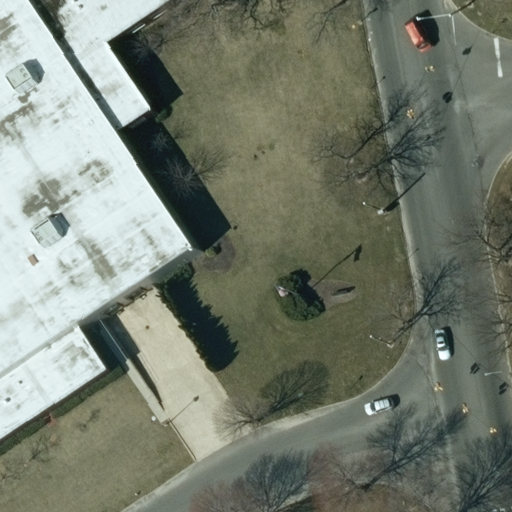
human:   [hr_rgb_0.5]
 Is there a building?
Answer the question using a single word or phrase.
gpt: yes

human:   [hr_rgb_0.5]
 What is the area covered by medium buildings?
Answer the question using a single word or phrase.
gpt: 0m2

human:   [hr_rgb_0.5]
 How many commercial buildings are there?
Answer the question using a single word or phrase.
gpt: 1

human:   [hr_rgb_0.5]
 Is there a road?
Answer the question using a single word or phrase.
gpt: yes

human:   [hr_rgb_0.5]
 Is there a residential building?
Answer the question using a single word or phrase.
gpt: no

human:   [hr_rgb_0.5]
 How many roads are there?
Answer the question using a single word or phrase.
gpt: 4

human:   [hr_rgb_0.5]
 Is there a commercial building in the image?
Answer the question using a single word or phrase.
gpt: yes

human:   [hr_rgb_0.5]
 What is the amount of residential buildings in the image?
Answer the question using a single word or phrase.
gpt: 0

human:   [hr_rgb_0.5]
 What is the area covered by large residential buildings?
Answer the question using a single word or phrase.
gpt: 0m2

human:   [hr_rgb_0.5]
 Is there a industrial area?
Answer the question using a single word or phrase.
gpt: yes

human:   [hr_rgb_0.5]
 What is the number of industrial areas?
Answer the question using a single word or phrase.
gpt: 1

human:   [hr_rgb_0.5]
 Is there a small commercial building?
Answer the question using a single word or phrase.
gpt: no

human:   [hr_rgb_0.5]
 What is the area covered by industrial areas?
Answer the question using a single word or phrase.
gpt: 10623m2

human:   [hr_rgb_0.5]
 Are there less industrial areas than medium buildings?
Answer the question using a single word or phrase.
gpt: no

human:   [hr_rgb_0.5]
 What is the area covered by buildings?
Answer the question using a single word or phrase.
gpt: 6028m2

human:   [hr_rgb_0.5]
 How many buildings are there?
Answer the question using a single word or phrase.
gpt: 1

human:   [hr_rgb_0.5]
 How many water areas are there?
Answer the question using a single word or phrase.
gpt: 0

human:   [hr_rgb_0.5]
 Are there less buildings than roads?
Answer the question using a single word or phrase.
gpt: yes

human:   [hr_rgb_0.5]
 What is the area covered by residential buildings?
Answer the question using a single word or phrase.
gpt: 0m2

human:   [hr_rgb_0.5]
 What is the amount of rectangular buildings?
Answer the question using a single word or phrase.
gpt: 1

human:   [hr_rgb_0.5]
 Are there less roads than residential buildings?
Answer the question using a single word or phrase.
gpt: no

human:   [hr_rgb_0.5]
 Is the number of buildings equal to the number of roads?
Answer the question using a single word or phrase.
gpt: no

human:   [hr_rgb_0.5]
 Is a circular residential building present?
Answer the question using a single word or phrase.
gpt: no

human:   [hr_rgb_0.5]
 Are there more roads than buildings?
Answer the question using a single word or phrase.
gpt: yes

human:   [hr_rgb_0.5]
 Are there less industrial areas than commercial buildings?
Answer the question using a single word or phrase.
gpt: no

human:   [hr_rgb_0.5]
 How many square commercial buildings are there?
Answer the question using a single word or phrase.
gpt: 0

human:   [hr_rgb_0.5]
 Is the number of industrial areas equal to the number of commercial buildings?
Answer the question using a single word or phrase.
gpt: yes

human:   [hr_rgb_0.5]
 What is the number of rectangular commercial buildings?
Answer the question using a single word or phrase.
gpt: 1

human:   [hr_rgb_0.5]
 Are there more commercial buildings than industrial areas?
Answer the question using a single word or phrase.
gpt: no

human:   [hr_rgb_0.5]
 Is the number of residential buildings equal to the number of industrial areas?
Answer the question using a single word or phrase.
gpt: no

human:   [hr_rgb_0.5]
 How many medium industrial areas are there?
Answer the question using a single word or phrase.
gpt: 0

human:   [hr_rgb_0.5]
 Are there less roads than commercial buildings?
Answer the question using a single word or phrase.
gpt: no

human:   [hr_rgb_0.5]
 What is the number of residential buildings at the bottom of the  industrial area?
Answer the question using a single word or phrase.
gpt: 0

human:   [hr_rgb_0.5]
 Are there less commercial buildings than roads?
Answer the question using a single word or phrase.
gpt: yes

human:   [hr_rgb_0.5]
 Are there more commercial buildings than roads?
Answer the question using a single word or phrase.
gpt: no

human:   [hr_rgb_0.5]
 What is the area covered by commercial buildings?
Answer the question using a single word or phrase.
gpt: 6028m2

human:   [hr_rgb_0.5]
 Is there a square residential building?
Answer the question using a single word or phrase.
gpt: no

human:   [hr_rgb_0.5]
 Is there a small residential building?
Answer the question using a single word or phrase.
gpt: no

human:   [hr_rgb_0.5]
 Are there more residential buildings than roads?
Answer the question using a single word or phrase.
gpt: no

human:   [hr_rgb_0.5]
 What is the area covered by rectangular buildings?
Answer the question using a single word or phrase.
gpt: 6028m2

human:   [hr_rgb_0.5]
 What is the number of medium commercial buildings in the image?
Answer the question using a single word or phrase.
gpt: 0

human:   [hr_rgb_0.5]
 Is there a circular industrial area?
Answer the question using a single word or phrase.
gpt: no

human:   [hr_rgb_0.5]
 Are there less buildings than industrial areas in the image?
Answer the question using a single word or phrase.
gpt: no

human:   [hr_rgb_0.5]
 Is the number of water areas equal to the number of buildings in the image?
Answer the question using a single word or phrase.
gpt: no

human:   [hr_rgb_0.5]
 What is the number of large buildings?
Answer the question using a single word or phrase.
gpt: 1

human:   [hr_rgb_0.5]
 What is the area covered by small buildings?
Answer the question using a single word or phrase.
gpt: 0m2

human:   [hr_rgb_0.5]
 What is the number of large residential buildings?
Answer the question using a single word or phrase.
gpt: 0

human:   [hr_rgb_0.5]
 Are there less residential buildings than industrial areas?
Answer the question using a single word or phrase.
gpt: yes

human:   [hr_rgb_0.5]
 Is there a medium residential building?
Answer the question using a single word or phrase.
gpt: no

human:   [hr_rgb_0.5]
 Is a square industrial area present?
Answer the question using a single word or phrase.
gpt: no

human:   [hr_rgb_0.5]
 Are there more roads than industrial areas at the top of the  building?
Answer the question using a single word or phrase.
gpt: yes

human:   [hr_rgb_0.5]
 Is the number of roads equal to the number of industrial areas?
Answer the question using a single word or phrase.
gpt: no

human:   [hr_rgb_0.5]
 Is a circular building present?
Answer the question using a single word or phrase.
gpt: no

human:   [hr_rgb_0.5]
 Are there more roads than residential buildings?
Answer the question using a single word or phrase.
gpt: yes

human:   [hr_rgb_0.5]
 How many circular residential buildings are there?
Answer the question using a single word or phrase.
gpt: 0

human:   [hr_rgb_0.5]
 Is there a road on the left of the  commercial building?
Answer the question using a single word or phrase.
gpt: no

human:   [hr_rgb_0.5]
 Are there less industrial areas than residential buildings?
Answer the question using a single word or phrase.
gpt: no

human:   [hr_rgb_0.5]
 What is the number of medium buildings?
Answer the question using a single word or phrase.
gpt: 0

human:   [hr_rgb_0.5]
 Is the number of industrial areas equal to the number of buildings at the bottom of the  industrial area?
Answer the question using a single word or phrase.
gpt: no

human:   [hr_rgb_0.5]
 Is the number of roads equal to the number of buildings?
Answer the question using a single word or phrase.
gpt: no

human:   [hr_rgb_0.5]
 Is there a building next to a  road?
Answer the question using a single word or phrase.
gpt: yes

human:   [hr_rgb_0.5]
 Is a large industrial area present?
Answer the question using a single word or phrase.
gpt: yes

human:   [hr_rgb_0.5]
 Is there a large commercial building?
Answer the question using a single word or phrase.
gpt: yes

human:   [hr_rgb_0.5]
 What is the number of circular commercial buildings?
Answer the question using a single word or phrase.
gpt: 0